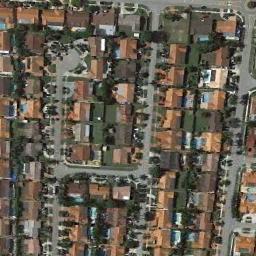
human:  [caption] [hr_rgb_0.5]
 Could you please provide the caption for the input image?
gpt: There are many roads and neatly arranged houses and trees and many vehicles in densely populated areas .

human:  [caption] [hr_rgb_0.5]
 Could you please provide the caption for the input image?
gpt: The dense residential is next to the road .

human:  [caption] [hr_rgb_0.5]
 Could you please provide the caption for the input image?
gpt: A dense residential area has lots of trees and houses of the same style while some roads go through the residential area .

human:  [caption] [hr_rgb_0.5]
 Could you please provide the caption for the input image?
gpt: There is also a green area in the residential area .

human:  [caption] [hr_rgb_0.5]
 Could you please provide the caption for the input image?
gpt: There are many brown buildings arranged neatly on dense residential area .